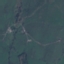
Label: Pasture